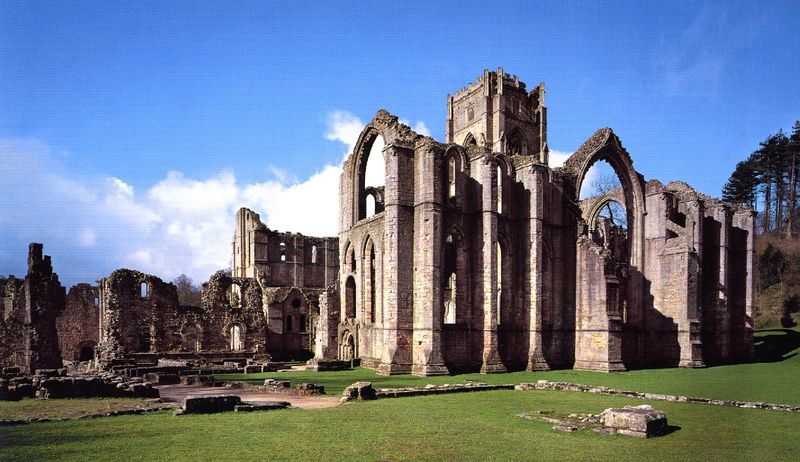
Titel: Ehemalige Zisterzienserabtei Fountains
Standort: (GB Yorkshire) (EU - GB - Yorkshire)
Schlagwörter: baum, blau, dunkel, himmel, schatten, weiß, wolken, bäume, grün, kirchturm, landschaft, braun, fenster, hell, licht, schwarz, säule, säulen, dach, gebäude, gras, haus, rasen, schloss, weg, wiese, wolke, alt, architektur, stein, steine, natur, kirche, sonne, wege, england, gotik, wald, brunnen, turm, bogen, sonnenlicht, rundbogen, woken, tor, foto, fotografie, bögen, ruine, burg, kloster, torbogen, kathedrale, gemäuer, kaputt, bewachsen, efeu, spitzbogen, mauern, zerstört, abtei, gothik, gothisch, verfallen, bur, grundriss, bogenfenster, lau, efeuranken, bombe, überrest, runie, kirchenruine, grundmauern, riune, cornwell, bügen, coventry, glastonbury, glastonbur, pfeler